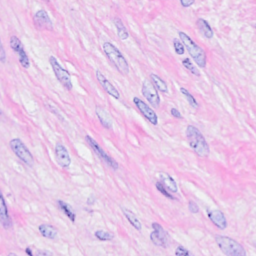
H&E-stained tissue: Breast